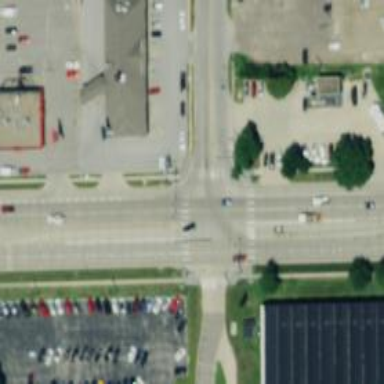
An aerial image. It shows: Crossing with pedestrian island and zebra markings.